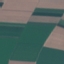
Label: AnnualCrop